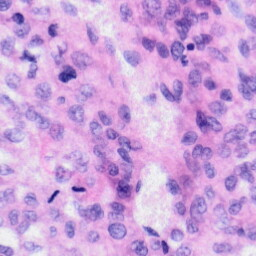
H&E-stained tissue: Liver